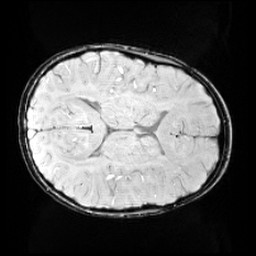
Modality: SWI
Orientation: axial
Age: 10
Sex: female
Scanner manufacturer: siemens
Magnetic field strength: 3 T
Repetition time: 0.027 s
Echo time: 0.02 s